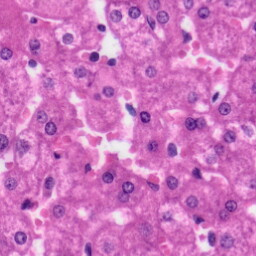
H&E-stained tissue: Liver